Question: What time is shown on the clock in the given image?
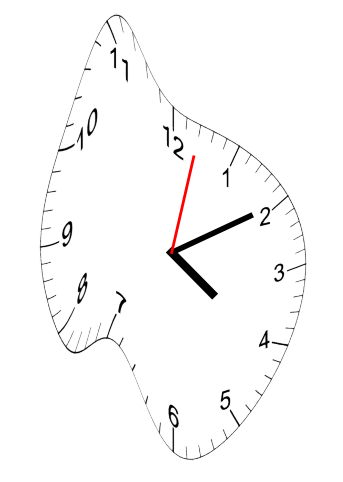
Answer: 04:10:02